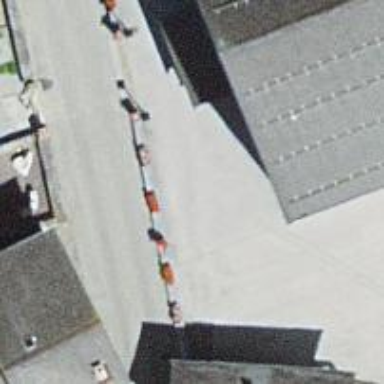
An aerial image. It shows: Asphalt footway.